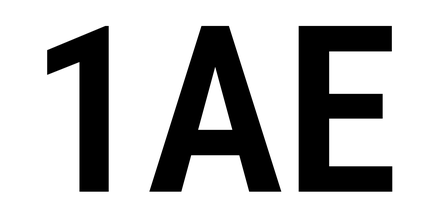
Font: Roboto_Condensed_SemiBold